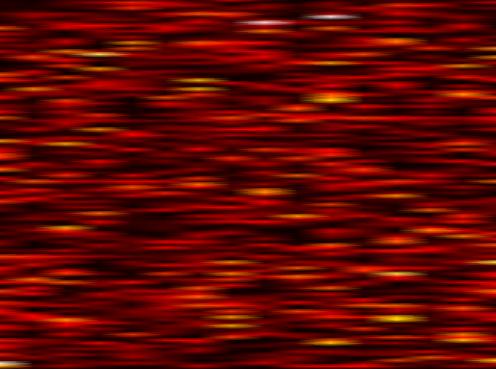
Label: OFDM